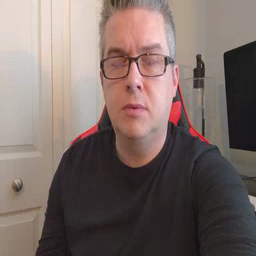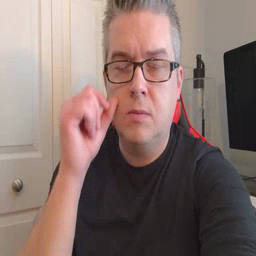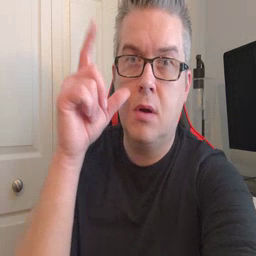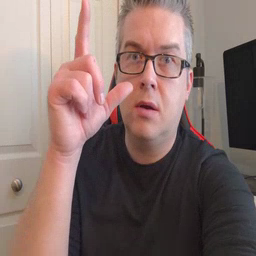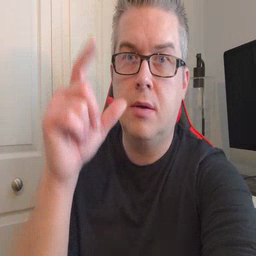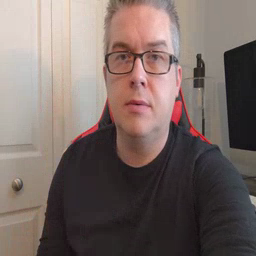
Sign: wake